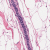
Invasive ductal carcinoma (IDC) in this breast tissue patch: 0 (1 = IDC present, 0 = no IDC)